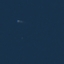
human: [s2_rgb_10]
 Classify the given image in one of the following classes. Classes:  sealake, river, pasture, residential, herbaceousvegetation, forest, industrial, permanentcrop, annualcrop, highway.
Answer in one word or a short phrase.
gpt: SeaLake